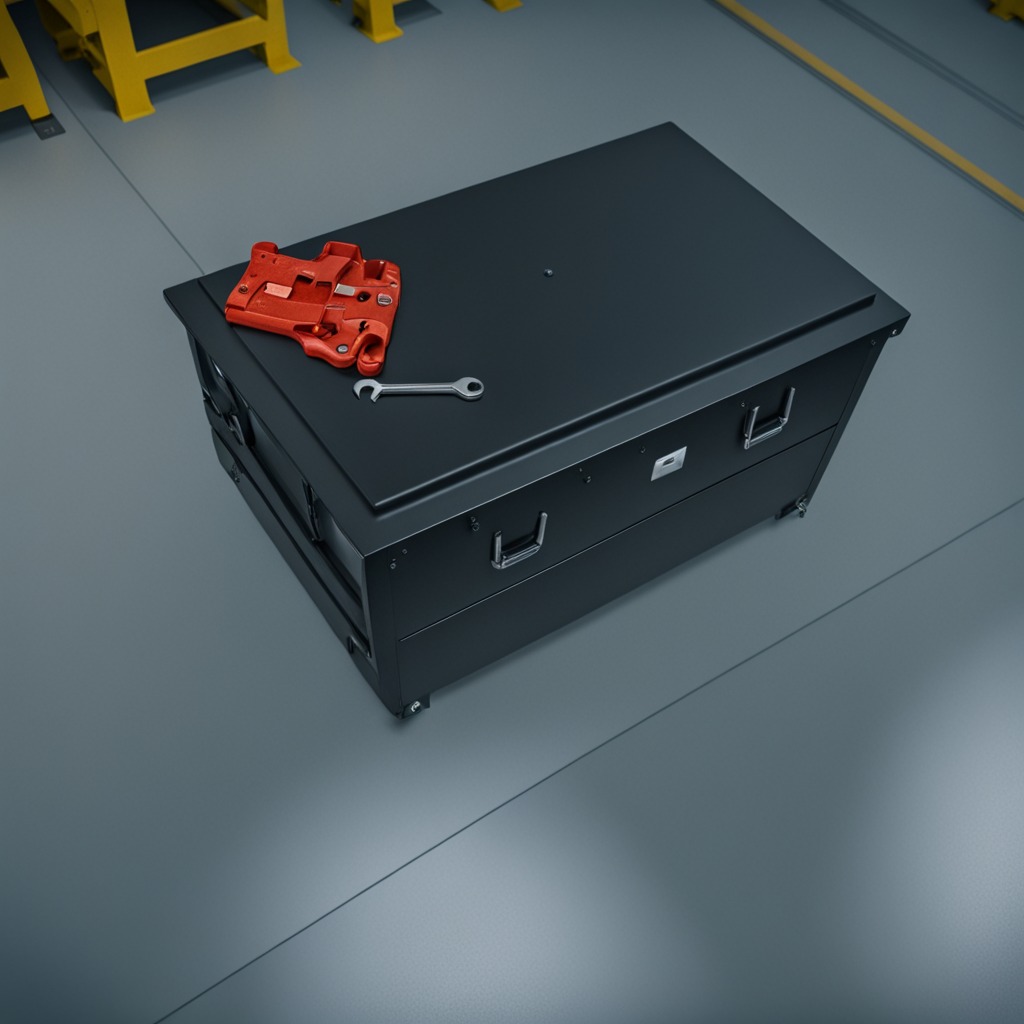
A wrench is lying on a toolbox surface in an airplane hangar workshop 8K.